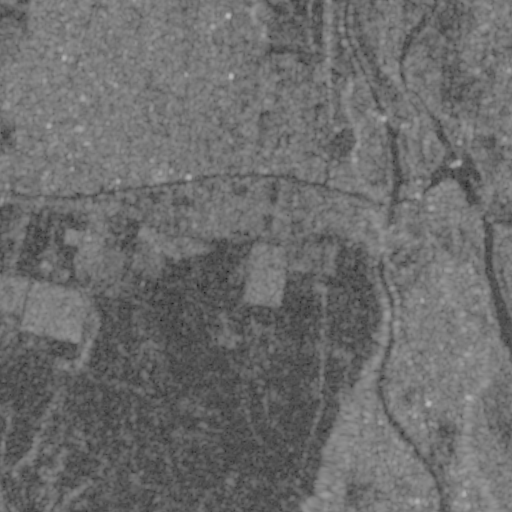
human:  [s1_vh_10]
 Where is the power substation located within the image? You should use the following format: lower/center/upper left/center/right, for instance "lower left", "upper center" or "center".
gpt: The power substation is located in the upper right of the image.
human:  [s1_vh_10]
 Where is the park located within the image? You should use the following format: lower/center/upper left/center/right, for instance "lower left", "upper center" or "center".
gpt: There is no park in the image.

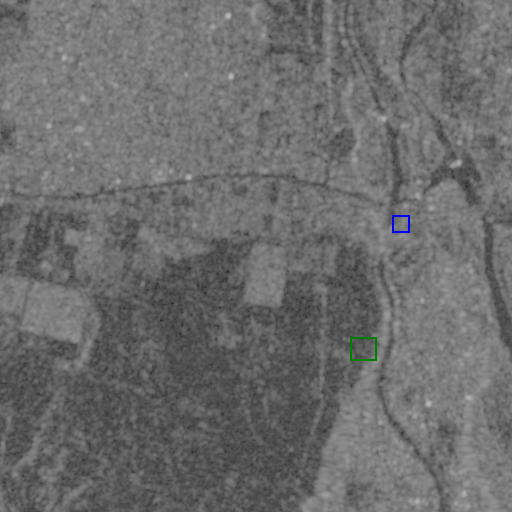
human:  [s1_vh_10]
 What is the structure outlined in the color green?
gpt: The structure outlined in green is a park.
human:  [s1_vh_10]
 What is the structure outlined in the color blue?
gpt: The structure outlined in blue is a power substation.
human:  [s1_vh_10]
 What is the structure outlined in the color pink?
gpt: There is no pink outline.